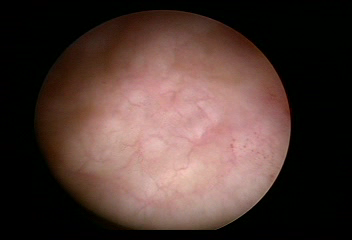
Modality: WLC
Class: Normal mucosa
Bladder cancer association: No